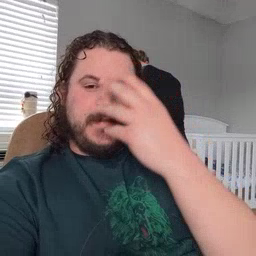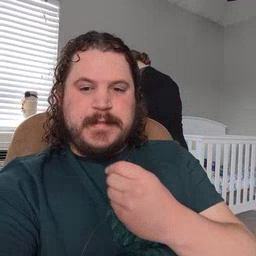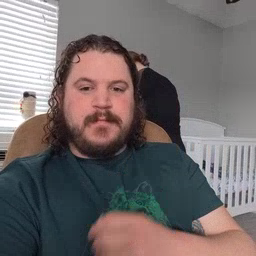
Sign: pretty